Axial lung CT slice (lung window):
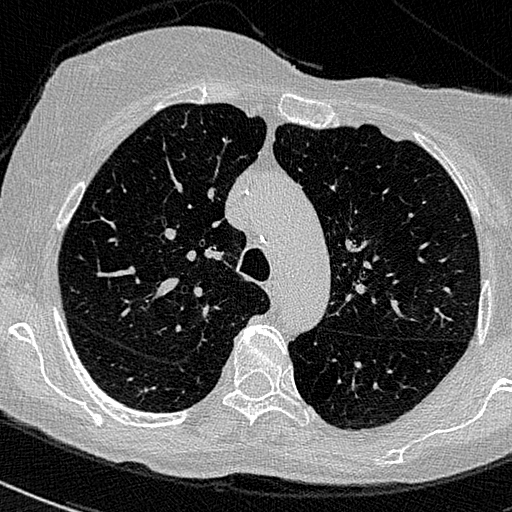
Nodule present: no